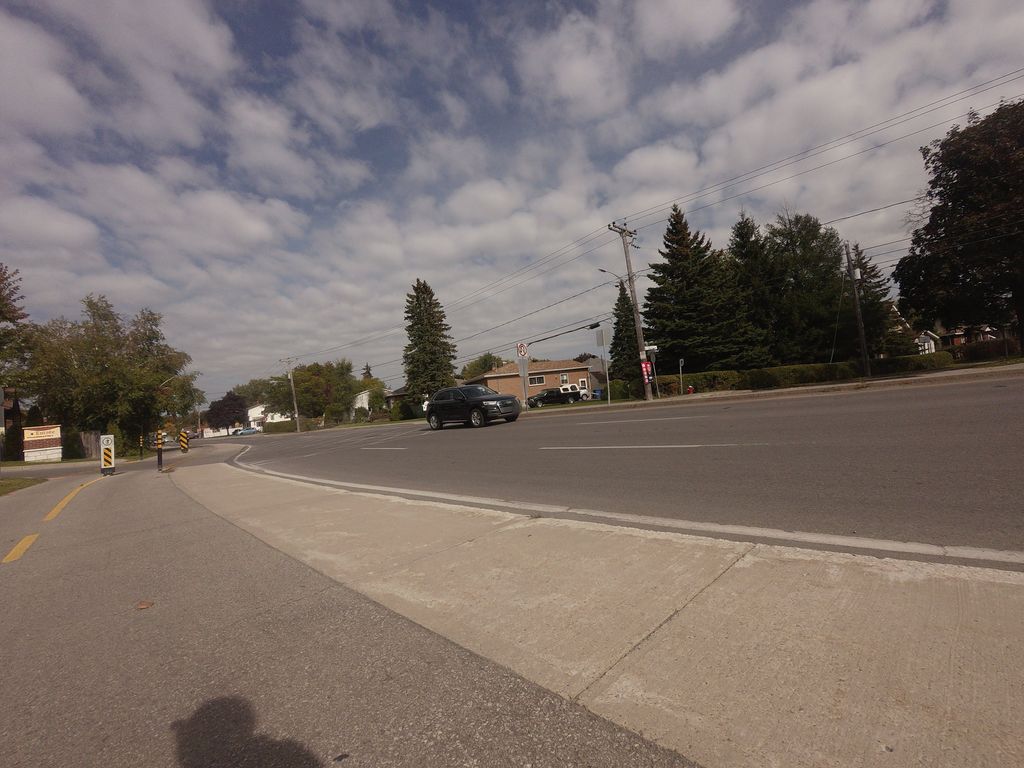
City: montreal